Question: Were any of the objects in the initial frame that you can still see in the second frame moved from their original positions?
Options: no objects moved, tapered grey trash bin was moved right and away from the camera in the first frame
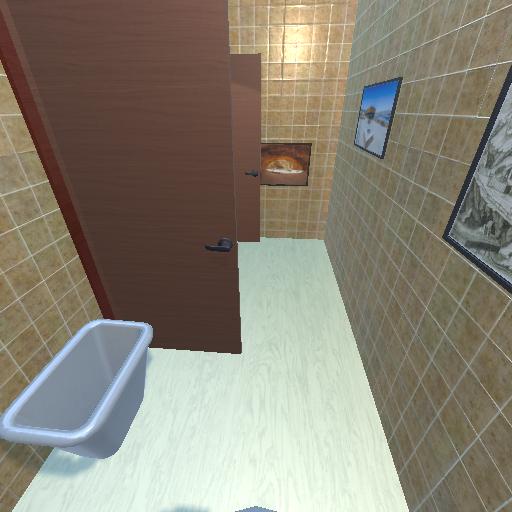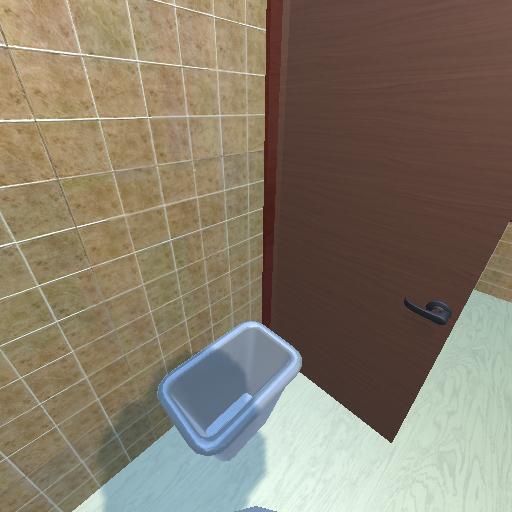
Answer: no objects moved